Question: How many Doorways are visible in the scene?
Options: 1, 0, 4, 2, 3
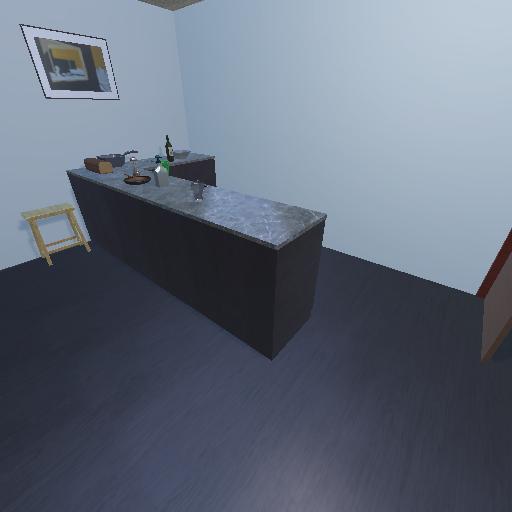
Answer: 1